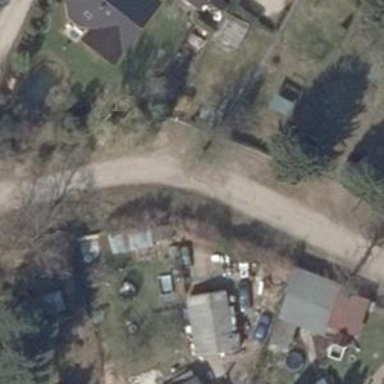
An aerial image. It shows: Residential road.